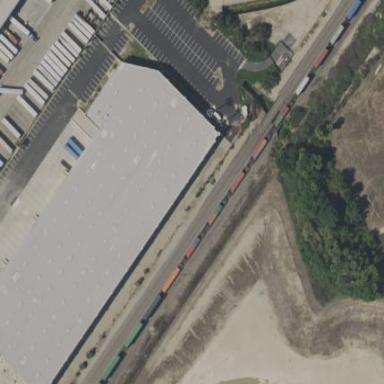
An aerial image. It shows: Warehouse building.